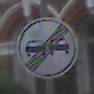
Verkehrszeichen: EndeUeberholverbot
Umgebung: Outdoor, Urban
Tageszeit: MorningAfternoon
Wetter: Overcast
Licht: Natural
Jahreszeit: NotSpecified
Kontrast: LowContrast